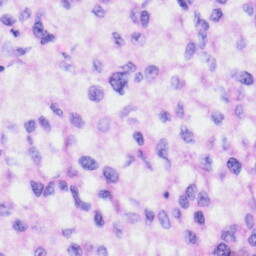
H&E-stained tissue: Liver